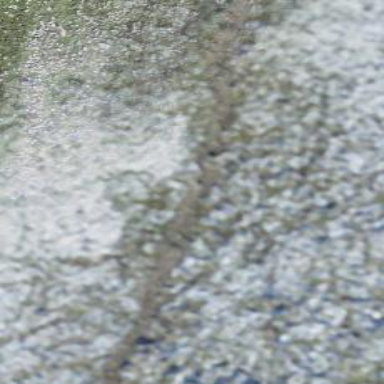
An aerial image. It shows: Path on the ground.